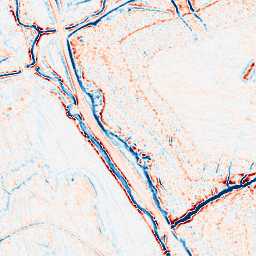
Category: edge_preserving
Decomposition family: bilateral
Decomposition parameters: d: 9
sigma_color: 100
sigma_space: 75
Upsampling method: quadratic
Upsampling parameters: scale: 2
Upsampling scale: 2